Field crop: maize
Growth stage: 2
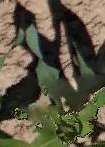
Species: maize